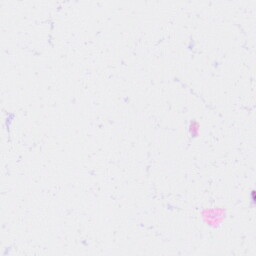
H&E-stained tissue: Liver